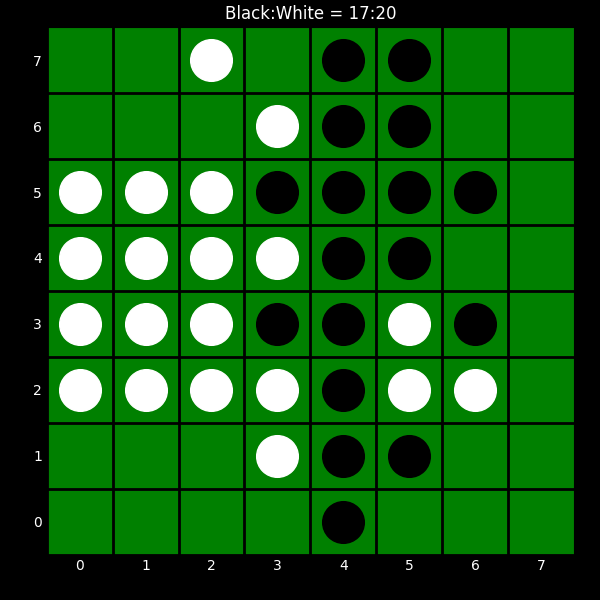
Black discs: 17
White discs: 20